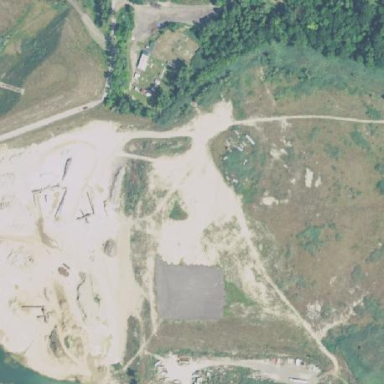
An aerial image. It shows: Quarry area.